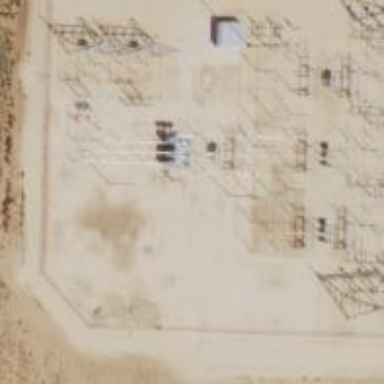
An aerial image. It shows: Fence surrounds transmission level power substation.